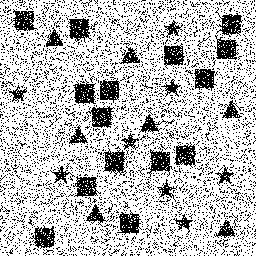
Squares: 15
Triangles: 7
Stars: 8
Total shapes: 30